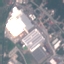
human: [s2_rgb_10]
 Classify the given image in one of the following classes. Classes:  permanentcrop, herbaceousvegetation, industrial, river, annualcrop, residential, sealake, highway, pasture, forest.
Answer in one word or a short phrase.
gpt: Industrial